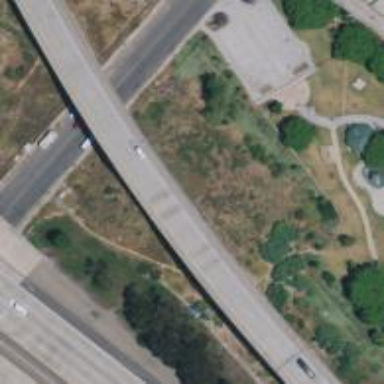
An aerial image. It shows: Bridge over motorway_link.